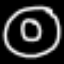
Label: donut